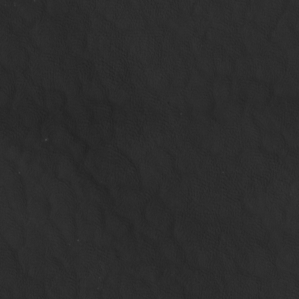
Label: non_frost